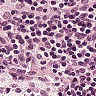
Metastatic tissue present: no